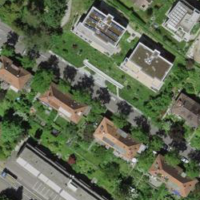
EUNIS habitat code: 54
Species observed at this site:
Salvia pratensis